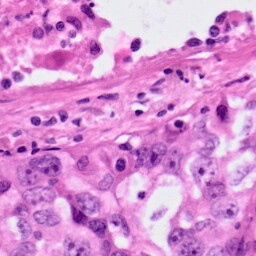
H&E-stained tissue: Lung